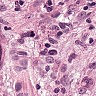
Metastatic tissue present: yes